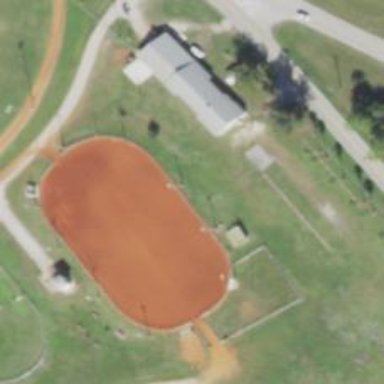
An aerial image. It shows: Fence surrounding equestrian pitch for leisure land activities.